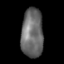
Tissue: skin
Cell type: Epithelial cells
Senescence score: 0.21
Nuclear area (px): 1054
Mean DAPI intensity: 106.24